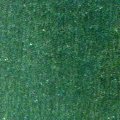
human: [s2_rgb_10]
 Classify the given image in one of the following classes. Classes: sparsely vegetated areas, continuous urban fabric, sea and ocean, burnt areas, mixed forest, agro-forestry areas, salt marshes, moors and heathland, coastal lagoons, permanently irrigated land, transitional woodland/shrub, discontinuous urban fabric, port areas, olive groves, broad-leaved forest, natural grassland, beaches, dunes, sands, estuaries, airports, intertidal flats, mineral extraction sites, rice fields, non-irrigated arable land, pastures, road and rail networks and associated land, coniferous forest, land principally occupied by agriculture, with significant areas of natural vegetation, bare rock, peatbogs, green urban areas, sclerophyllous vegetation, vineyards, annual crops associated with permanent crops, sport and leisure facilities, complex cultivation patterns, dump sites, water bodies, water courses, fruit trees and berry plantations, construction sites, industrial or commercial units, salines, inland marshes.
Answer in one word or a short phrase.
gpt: sea and ocean